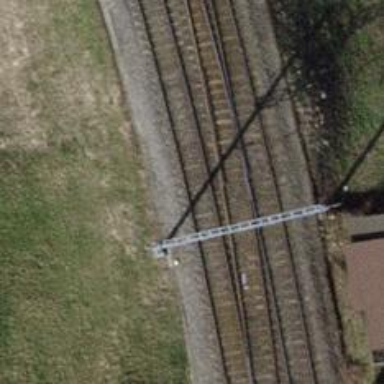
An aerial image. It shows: Railway siding with one electrified track and contact line.